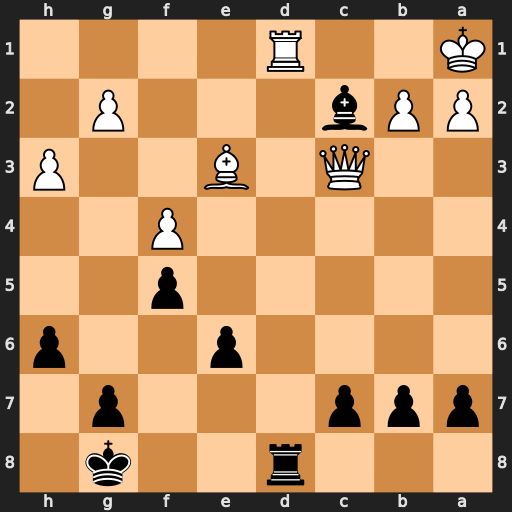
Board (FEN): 3r2k1/ppp3p1/4p2p/5p2/5P2/2Q1B2P/PPb3P1/K2R4
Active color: b
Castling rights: -
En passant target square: -
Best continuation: Rxd1+ Bc1 Rxc1#